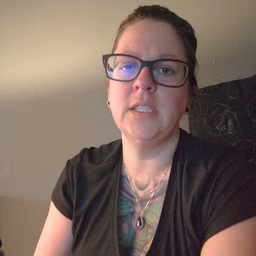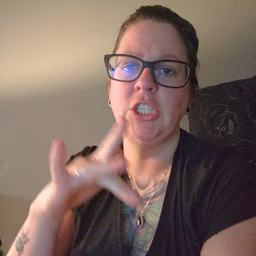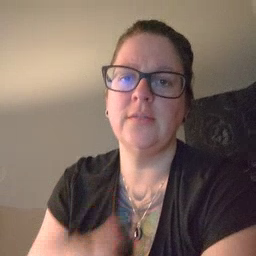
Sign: touch